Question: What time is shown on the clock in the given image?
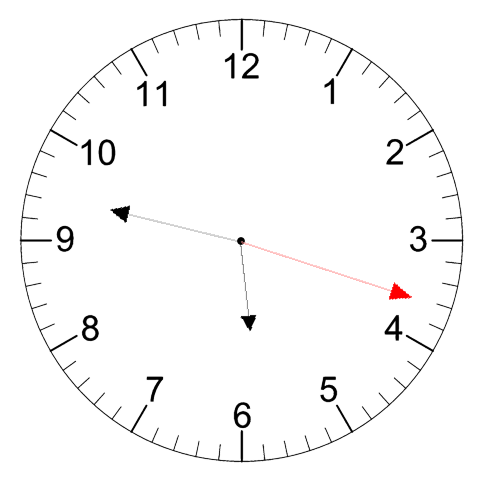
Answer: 05:47:18